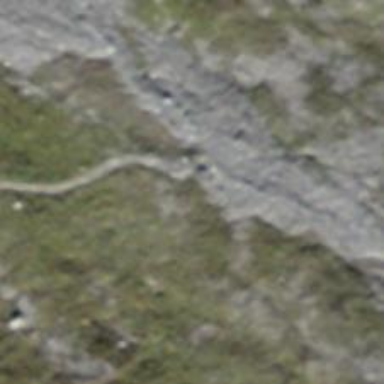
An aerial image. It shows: Path.